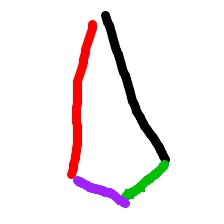
Shape: kite